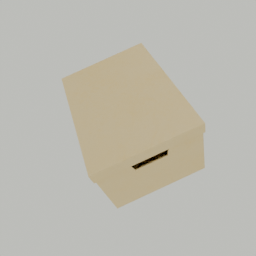
Label: furniture